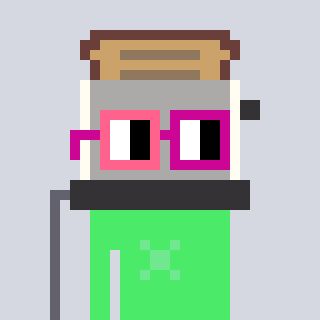
a pixel art character with square pink and red glasses, a toaster-shaped head and a teal-colored body on a cool background